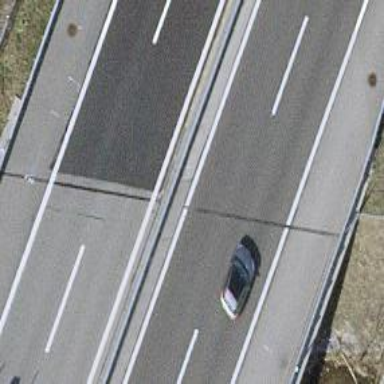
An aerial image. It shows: Motorway bridge.